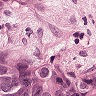
Metastatic tissue present: yes